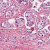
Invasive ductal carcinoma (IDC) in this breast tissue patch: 1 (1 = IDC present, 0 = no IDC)